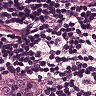
Metastatic tissue present: no